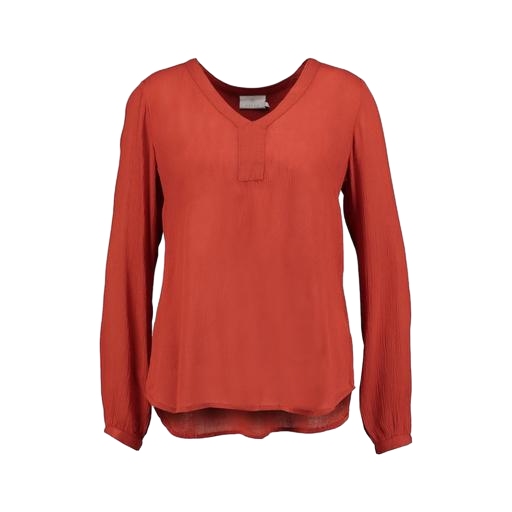
red v-neck long-sleeve blouse, multicolor vero moda rust high neck blouse, v-neck long-sleeve blouse, white background